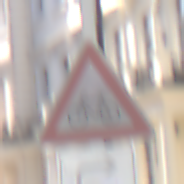
Verkehrszeichen: RadverkehrRechts
Zusatzzeichen unten: RichtungsangabeDurchPfeile5
Umgebung: Outdoor, Urban
Tageszeit: MorningAfternoon
Wetter: PartlyCloudy
Licht: Natural
Jahreszeit: NotSpecified
Kontrast: HighContrast